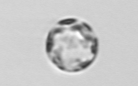
Label: Thalassiosira